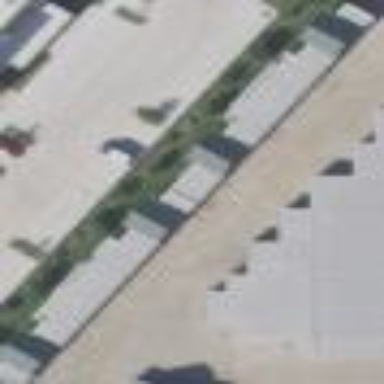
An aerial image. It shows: Warehouse.